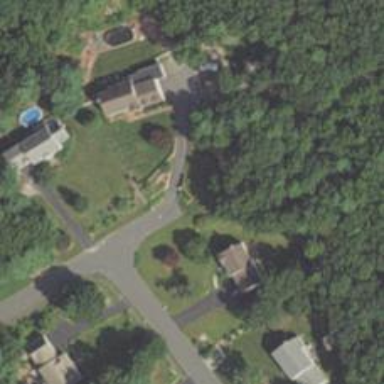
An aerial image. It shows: Asphalt driveway designated as service road.